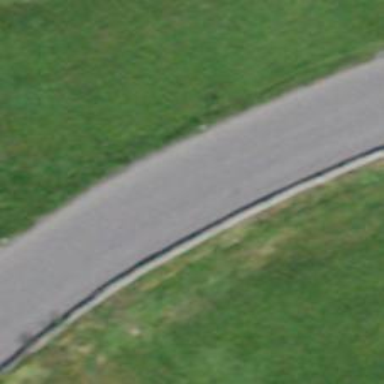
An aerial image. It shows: Asphalt road classified as tertiary.